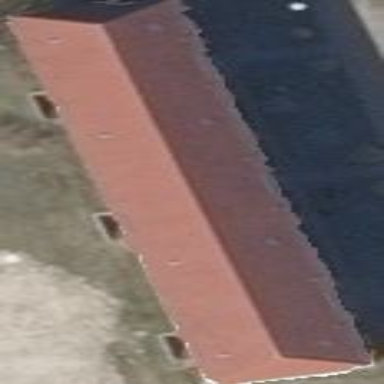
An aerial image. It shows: White building with hipped roof made of roof tiles.